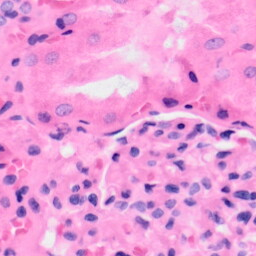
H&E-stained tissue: Kidney